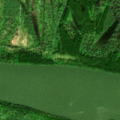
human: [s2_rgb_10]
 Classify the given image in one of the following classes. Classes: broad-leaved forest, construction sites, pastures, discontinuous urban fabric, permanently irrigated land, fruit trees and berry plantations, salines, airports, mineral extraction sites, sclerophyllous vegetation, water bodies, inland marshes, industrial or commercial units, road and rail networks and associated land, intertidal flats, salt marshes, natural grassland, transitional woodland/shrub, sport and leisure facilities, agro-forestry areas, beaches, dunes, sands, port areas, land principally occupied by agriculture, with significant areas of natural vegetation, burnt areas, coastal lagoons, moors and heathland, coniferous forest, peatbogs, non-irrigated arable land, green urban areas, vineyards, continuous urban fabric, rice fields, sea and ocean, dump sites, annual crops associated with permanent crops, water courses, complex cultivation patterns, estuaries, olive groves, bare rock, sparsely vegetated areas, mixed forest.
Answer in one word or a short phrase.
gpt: broad-leaved forest, inland marshes, water courses